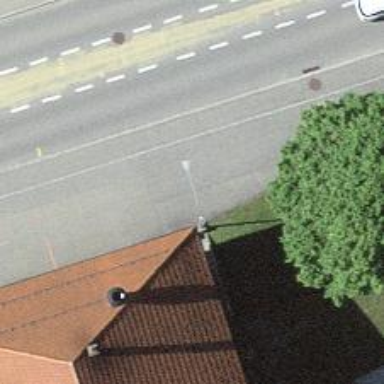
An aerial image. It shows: Public transport stop position.